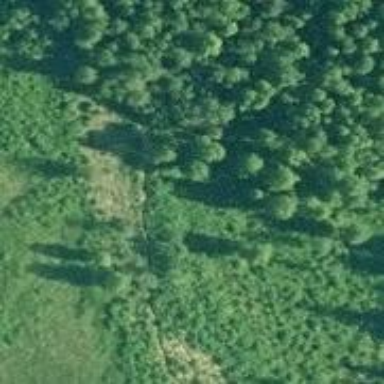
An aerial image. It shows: Path.